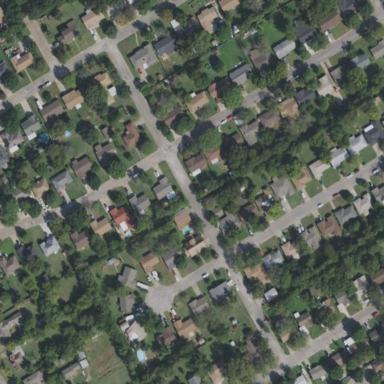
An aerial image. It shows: Single-family residential area.